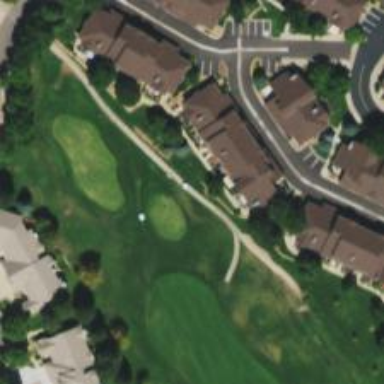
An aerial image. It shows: Golf cartpath that is also road path.